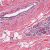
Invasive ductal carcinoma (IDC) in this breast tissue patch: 0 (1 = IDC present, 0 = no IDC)